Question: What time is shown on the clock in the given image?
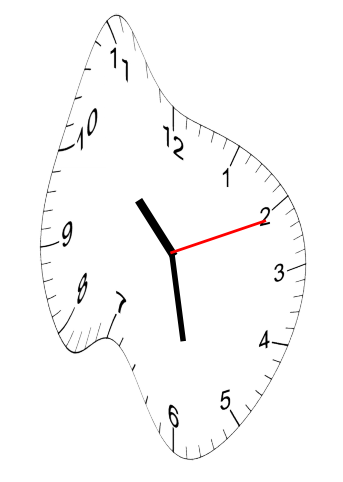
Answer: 10:28:11